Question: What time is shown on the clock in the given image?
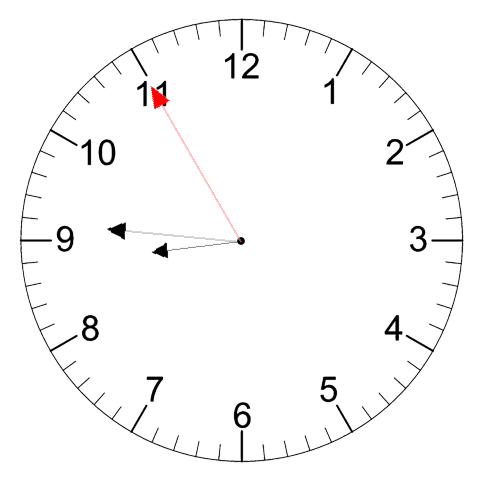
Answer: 08:45:55